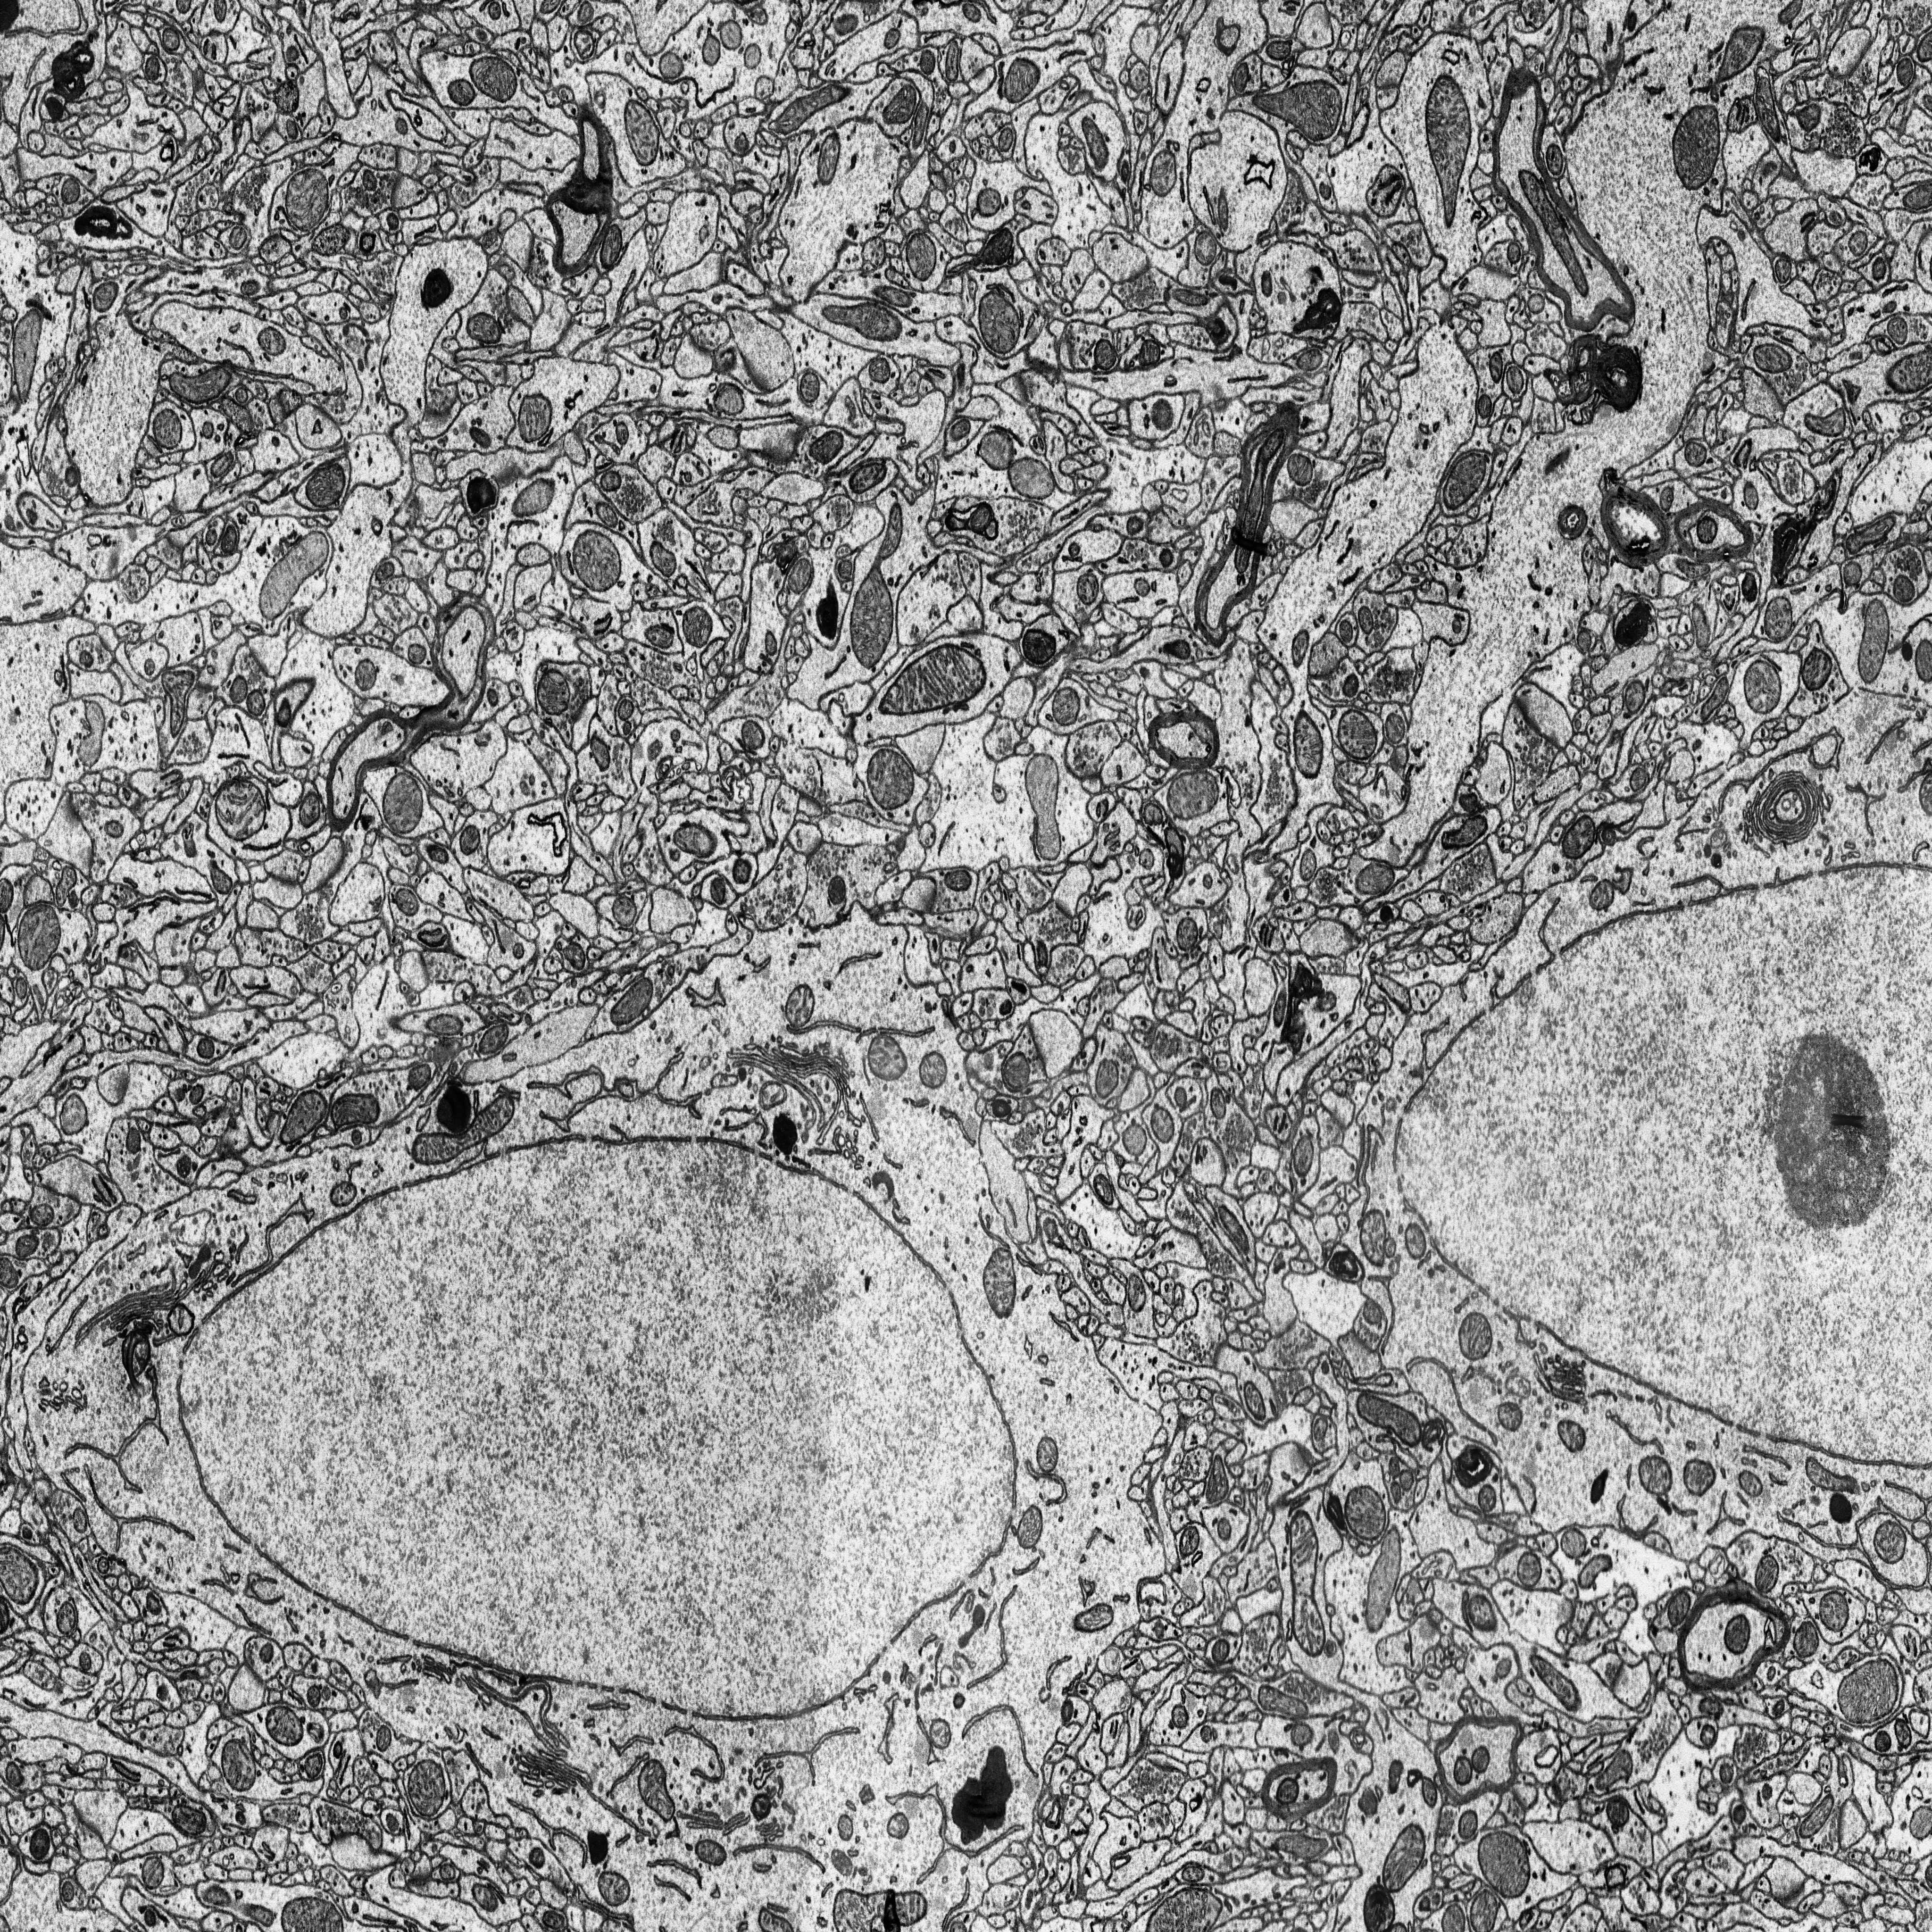
Electron microscopy slice of rat cortex tissue
Slice depth (z): 319
Mitochondria instances in slice: 374